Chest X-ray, PA view. Patient: 69 years old, sex M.
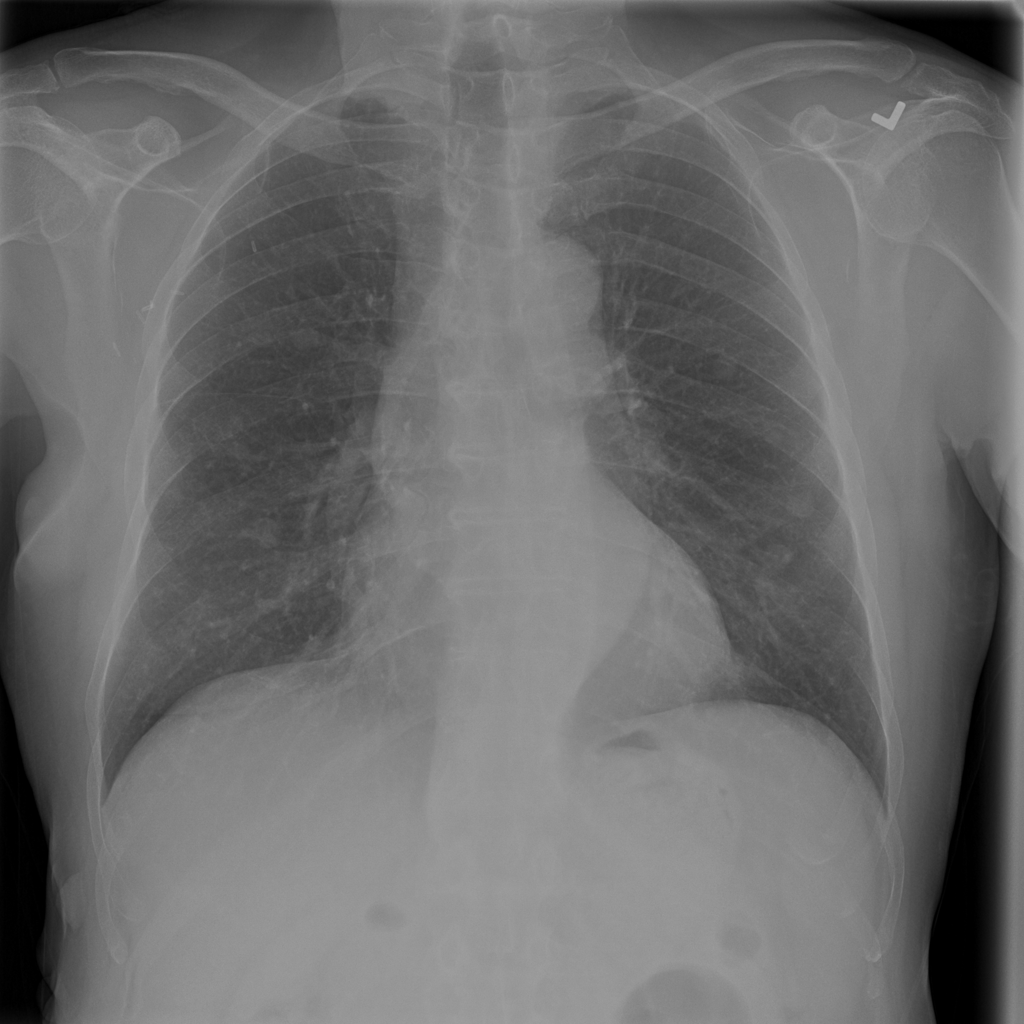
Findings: Nodule